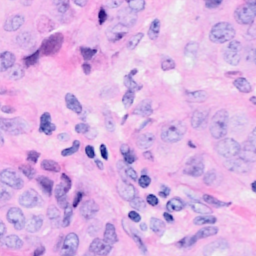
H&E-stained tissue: Breast